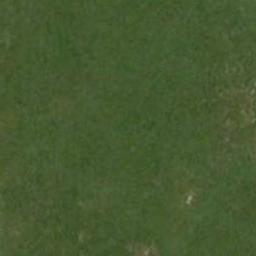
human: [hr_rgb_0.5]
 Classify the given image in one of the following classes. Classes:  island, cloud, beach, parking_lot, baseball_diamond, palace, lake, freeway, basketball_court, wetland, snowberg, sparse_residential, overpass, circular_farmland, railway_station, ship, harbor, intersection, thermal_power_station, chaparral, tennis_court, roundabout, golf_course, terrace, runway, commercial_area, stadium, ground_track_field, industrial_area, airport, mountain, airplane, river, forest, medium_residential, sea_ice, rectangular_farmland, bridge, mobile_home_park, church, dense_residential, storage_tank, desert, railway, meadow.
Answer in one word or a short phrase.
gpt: meadow